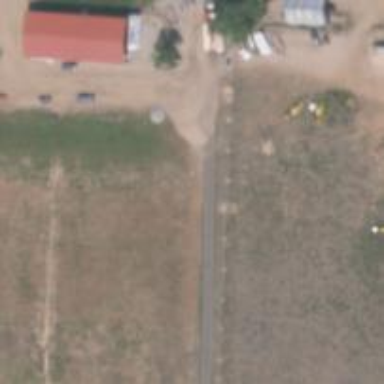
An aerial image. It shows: Driveway leading to service road.